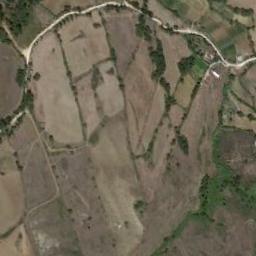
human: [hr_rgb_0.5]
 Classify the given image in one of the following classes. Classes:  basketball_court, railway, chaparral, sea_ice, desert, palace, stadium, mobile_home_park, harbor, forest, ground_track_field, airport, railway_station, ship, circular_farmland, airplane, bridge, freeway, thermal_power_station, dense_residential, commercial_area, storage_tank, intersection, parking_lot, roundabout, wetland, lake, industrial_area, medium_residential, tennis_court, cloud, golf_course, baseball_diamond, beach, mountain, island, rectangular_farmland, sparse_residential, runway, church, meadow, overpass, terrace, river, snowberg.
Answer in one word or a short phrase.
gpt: terrace